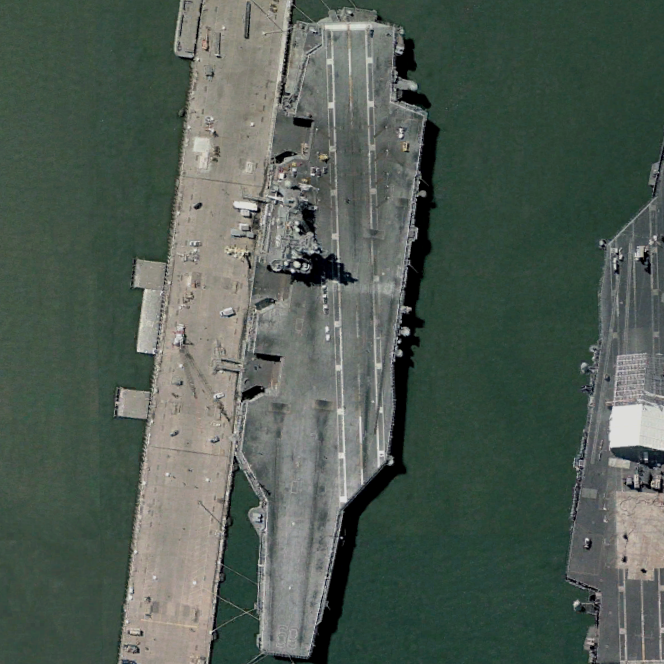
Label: aircraft_carrier